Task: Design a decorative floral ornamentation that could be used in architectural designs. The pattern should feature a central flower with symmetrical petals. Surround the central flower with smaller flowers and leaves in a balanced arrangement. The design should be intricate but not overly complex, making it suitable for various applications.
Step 737:
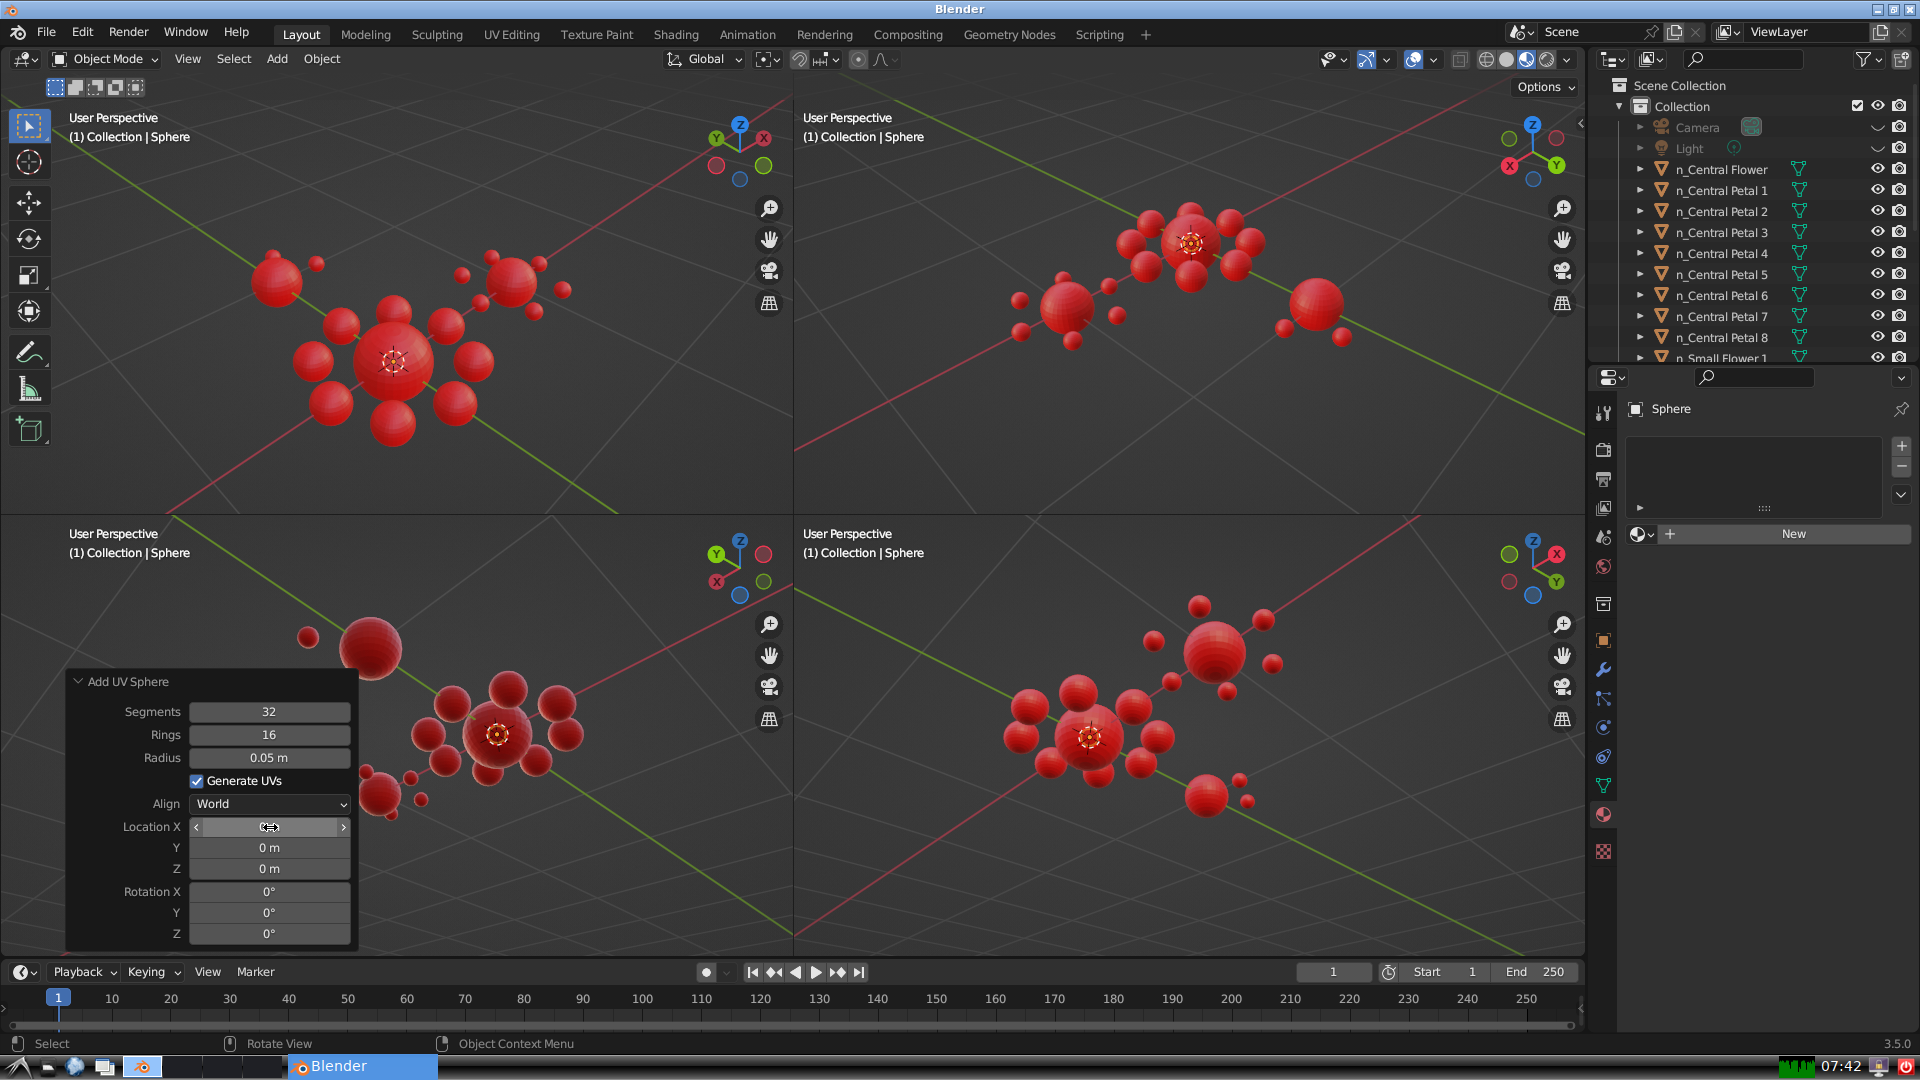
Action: click: no